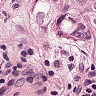
Metastatic tissue present: yes